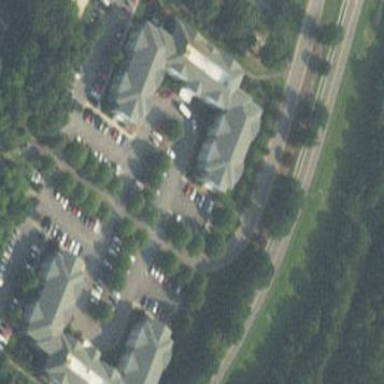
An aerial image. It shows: Dormitory building.